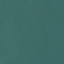
Label: SeaLake